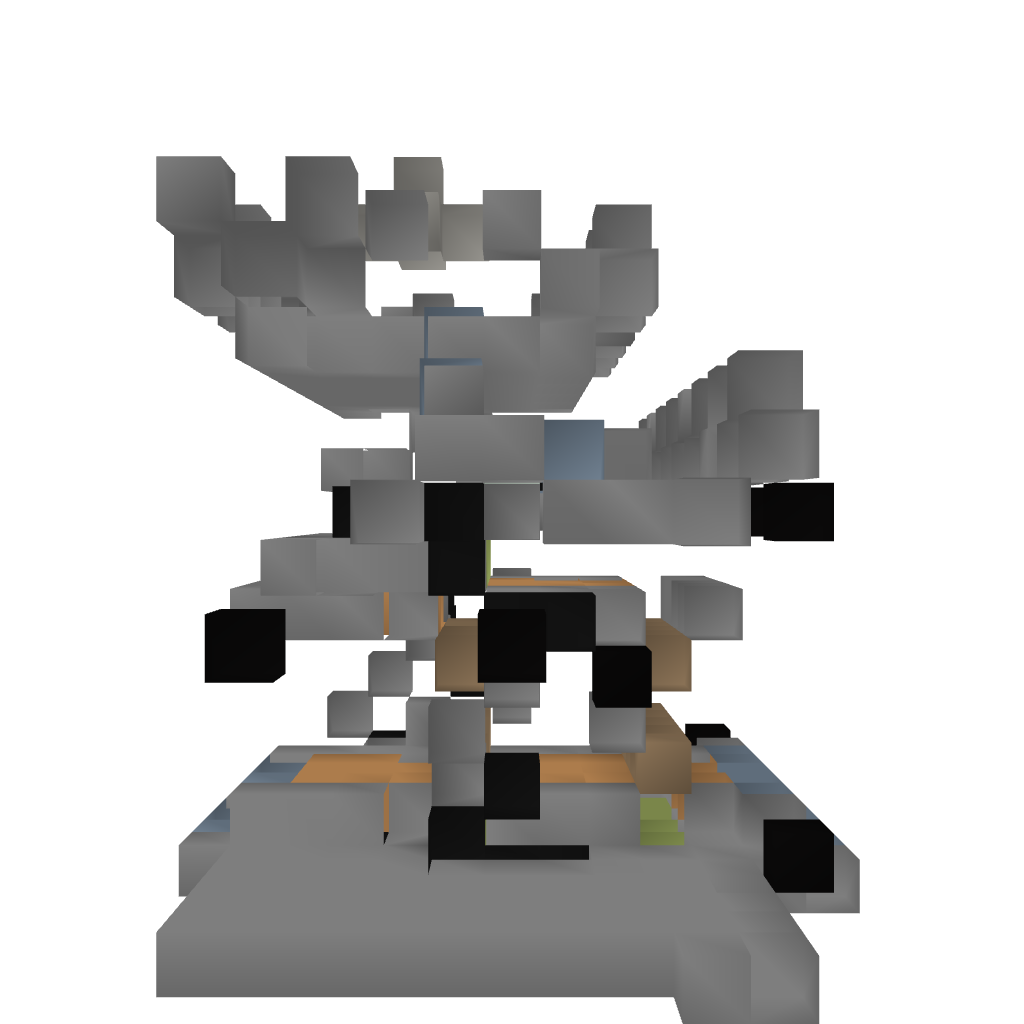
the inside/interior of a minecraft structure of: Castle Gate